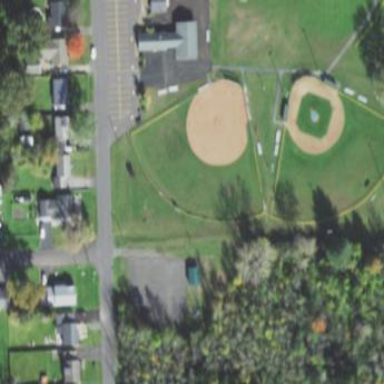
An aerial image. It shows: Baseball pitch for leisure land.